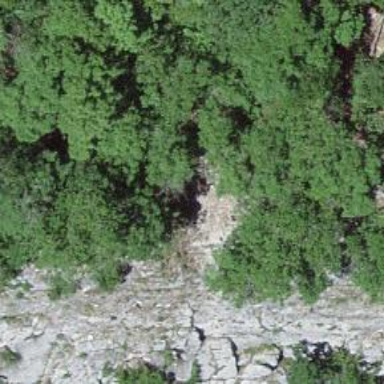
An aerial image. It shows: Cliff in nature.